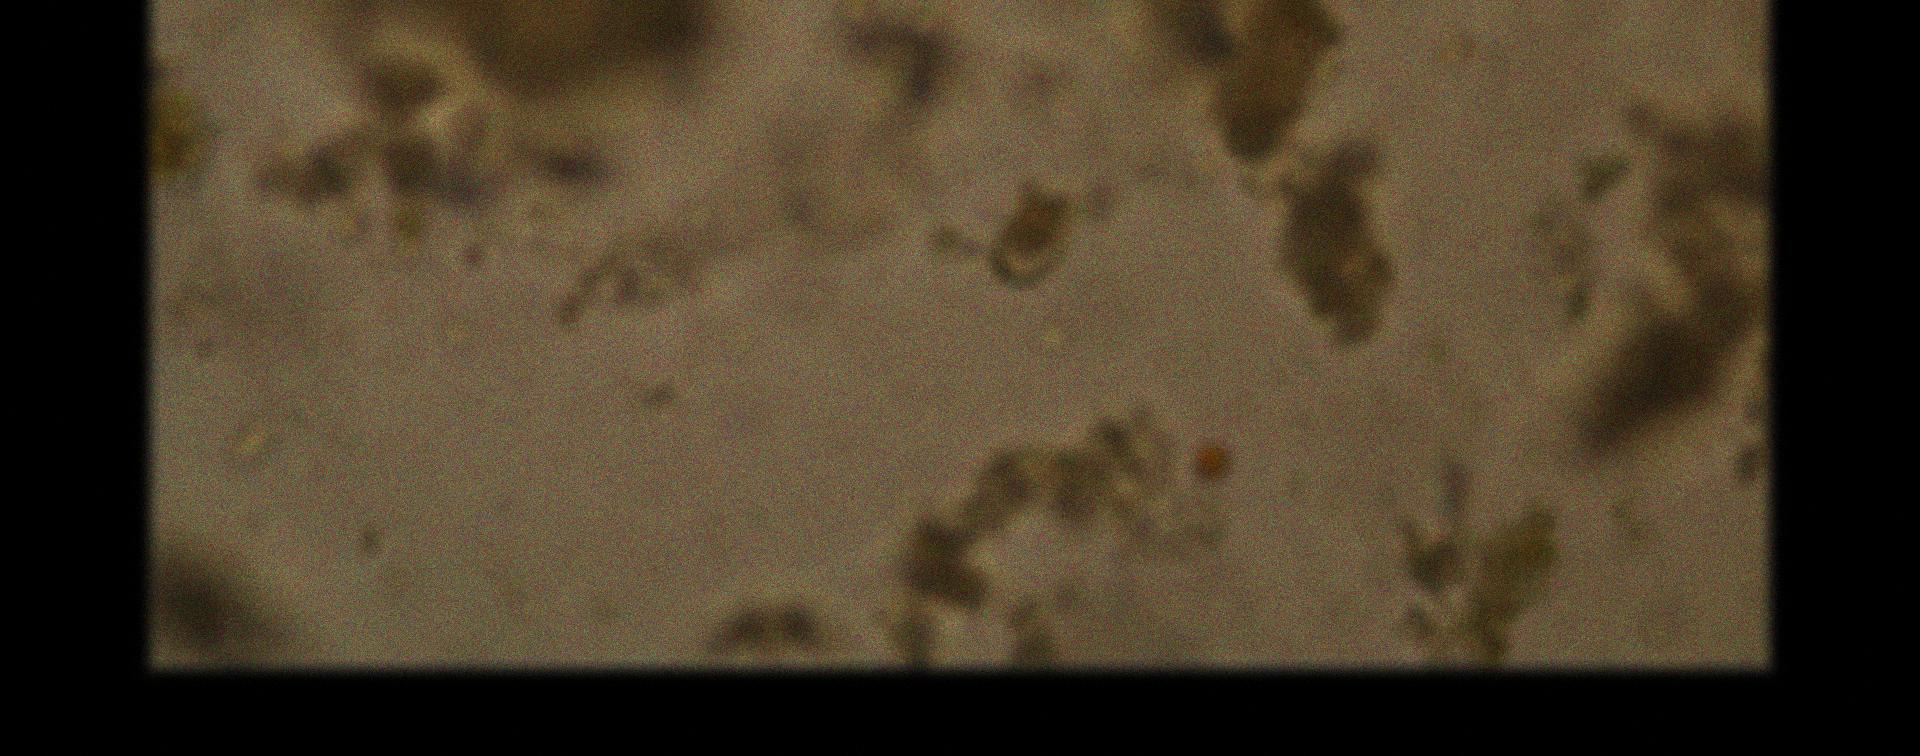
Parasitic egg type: Capillaria philippinensis